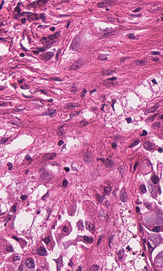
Tumor epithelial tissue: yes
Tumor-associated stroma tissue: yes
Normal tissue: no